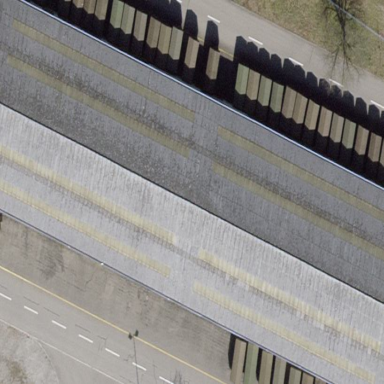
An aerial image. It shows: Military barracks building.